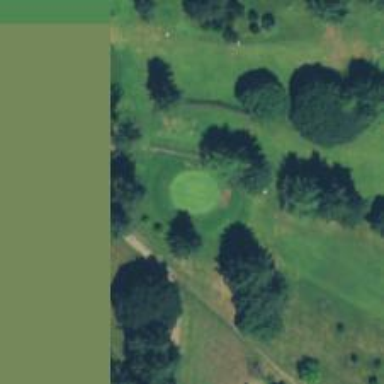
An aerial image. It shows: Golf hole.